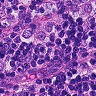
Metastatic tissue present: yes